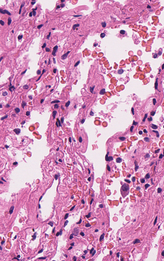
Tumor epithelial tissue: no
Tumor-associated stroma tissue: no
Normal tissue: yes